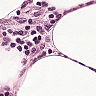
Metastatic tissue present: no